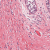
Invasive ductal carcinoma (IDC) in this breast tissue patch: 0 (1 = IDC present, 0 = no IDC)